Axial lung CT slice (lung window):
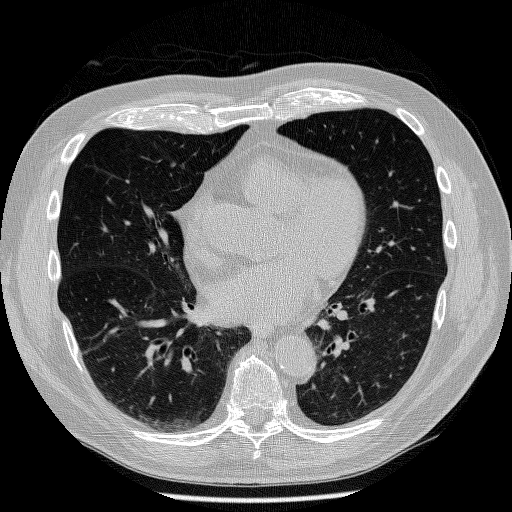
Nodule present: no